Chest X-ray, PA view. Patient: 68 years old, sex M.
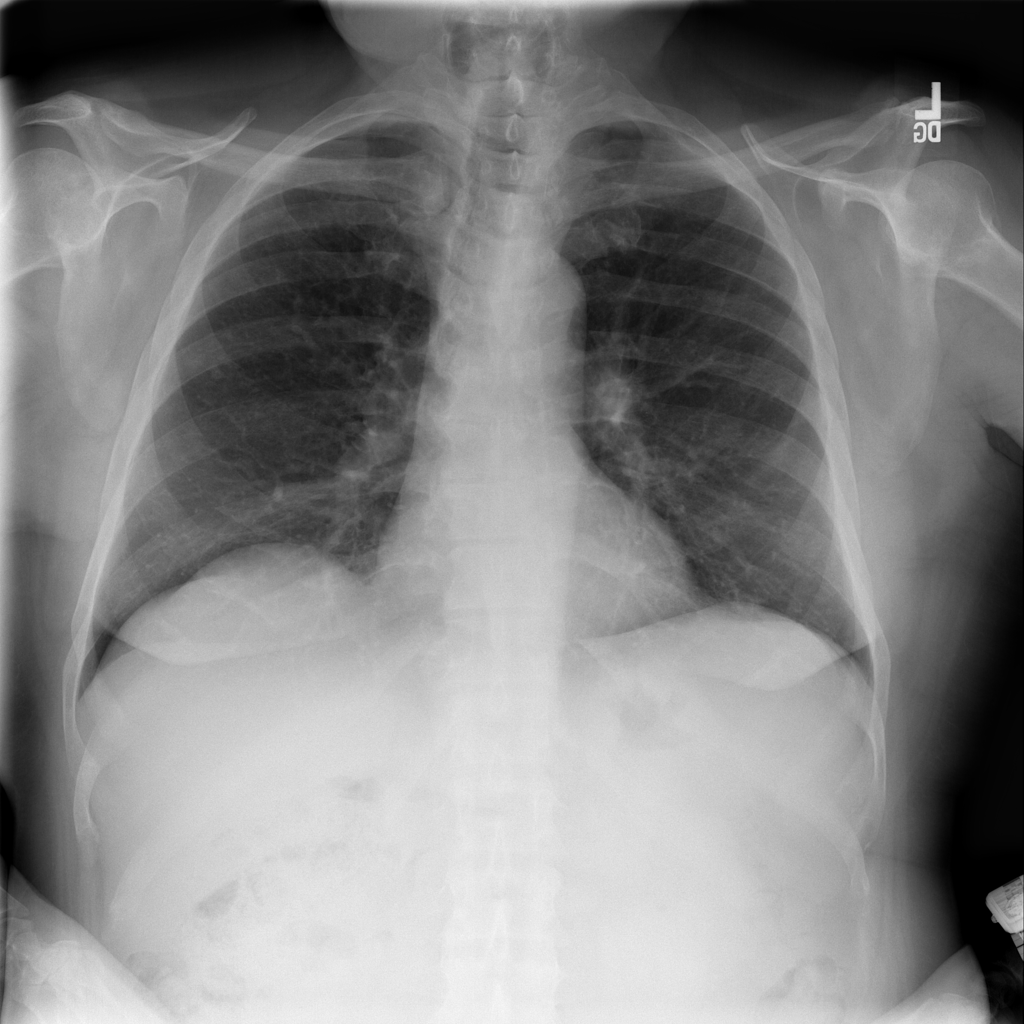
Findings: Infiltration